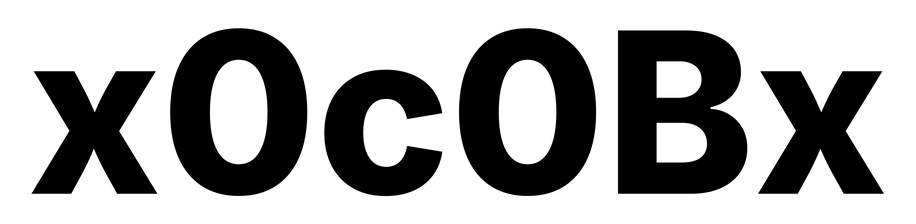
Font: Inter_ExtraBold